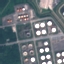
Land use / land cover: Industrial